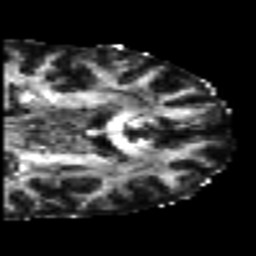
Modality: FA
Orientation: coronal
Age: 40
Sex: male
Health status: ill
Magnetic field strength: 3 T
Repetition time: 7 s
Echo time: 0.0926 s